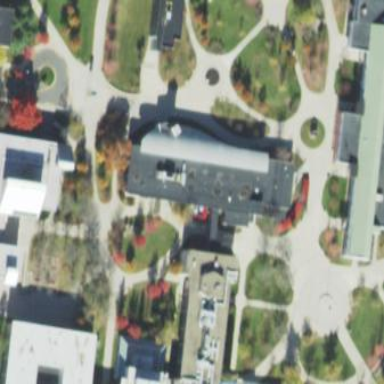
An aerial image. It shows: View of university building.